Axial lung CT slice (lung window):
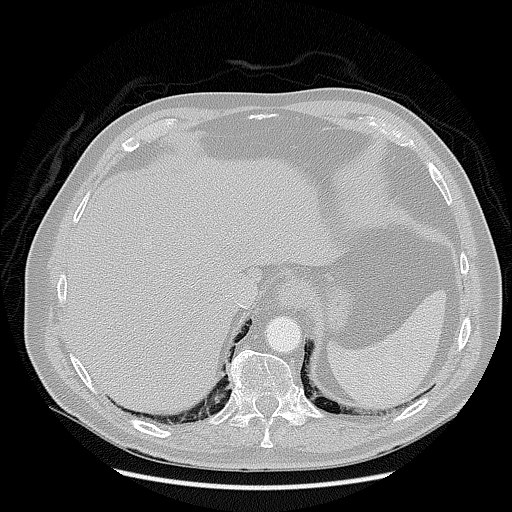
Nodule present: no